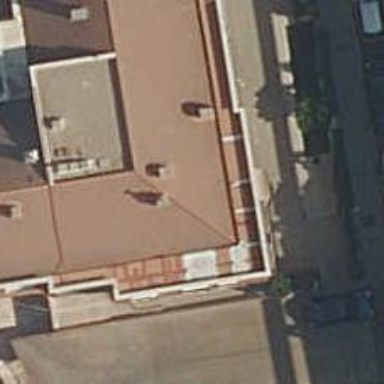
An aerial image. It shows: Restaurant.